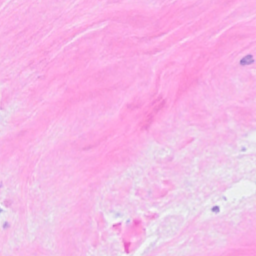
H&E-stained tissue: Breast